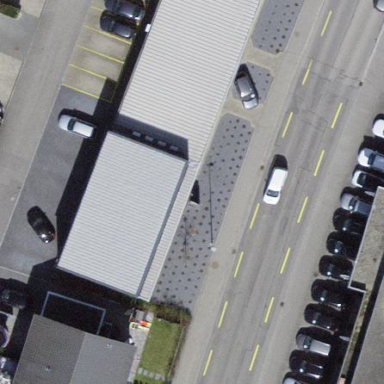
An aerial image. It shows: Industrial building housing car shop.